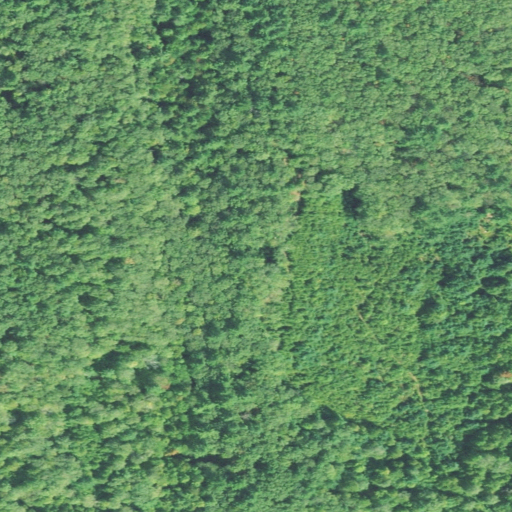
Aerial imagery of mountain in Connecticut named Bull Hill containing mixed forest, evergreen forest, deciduous forest, and woody wetlands